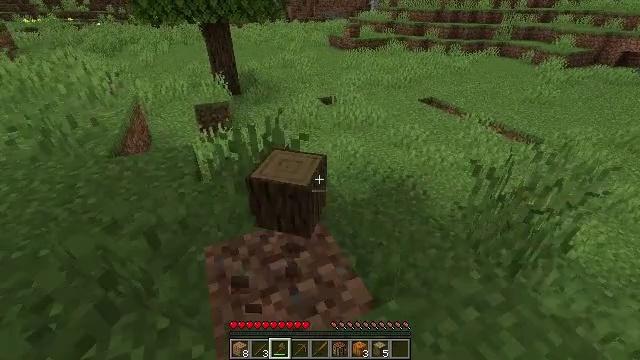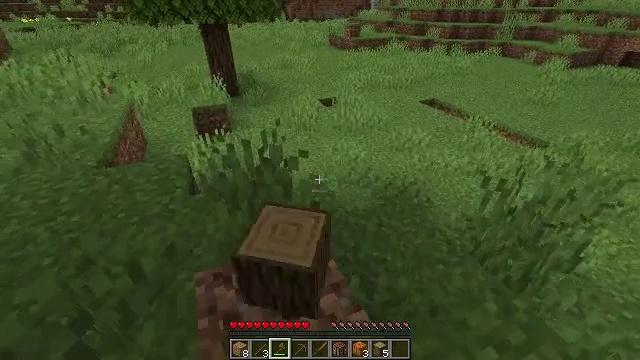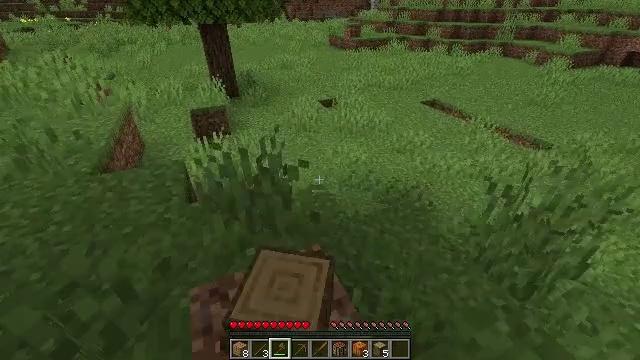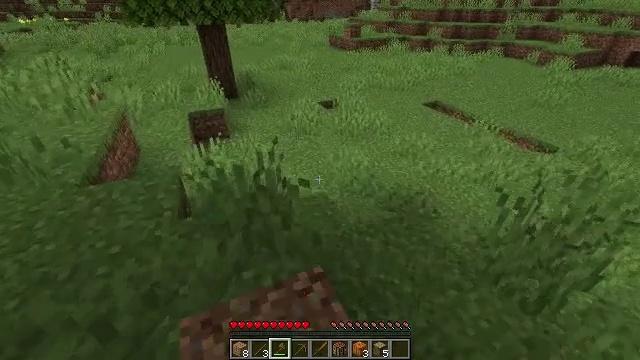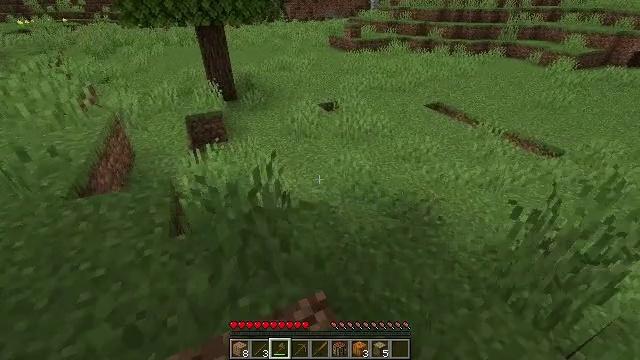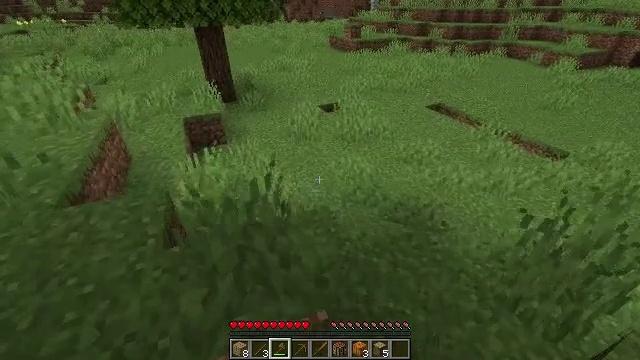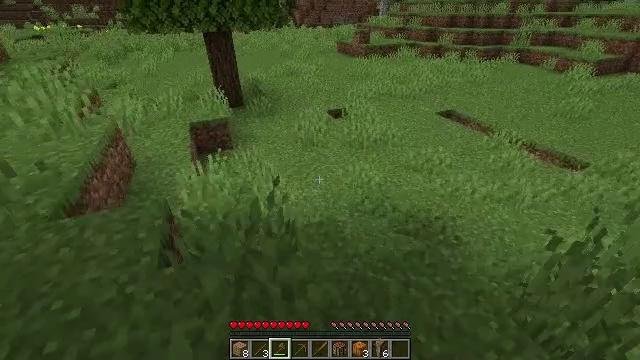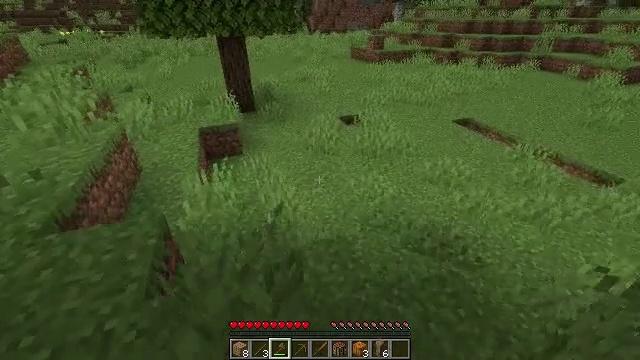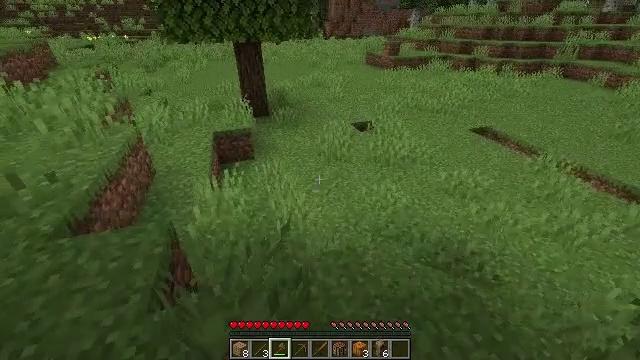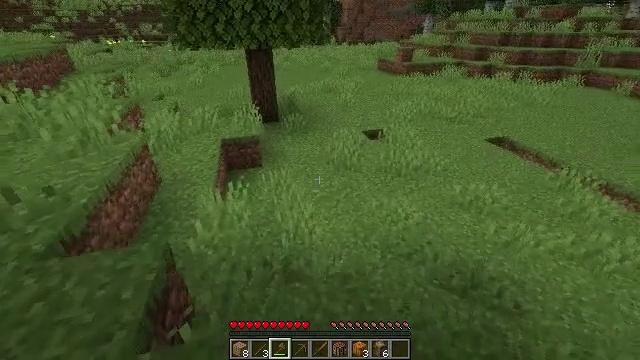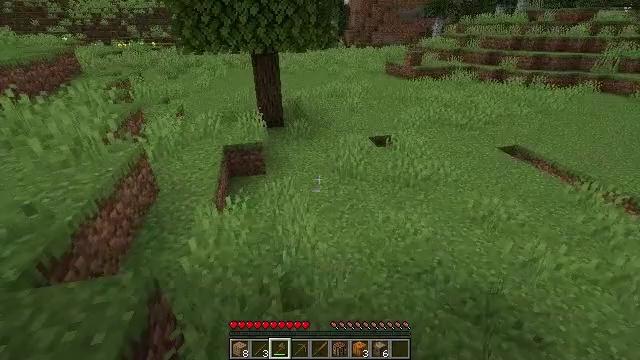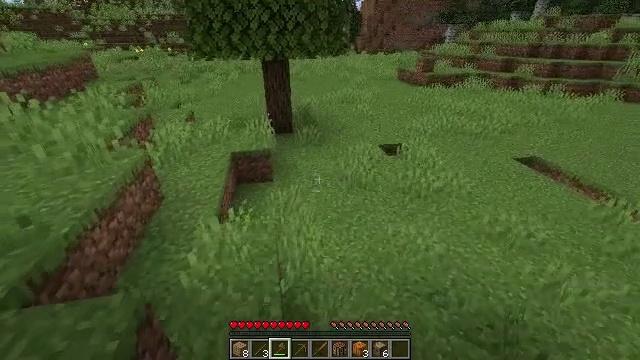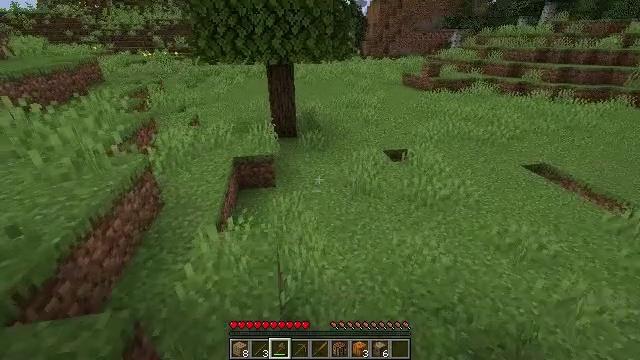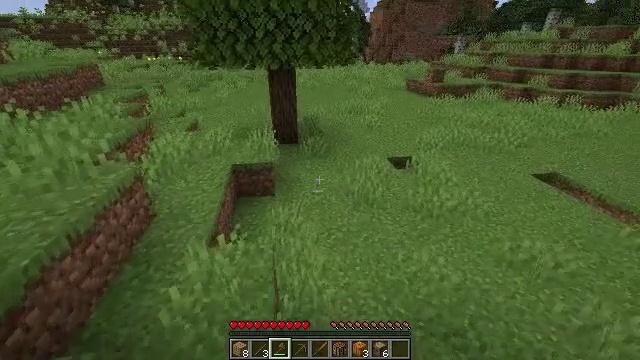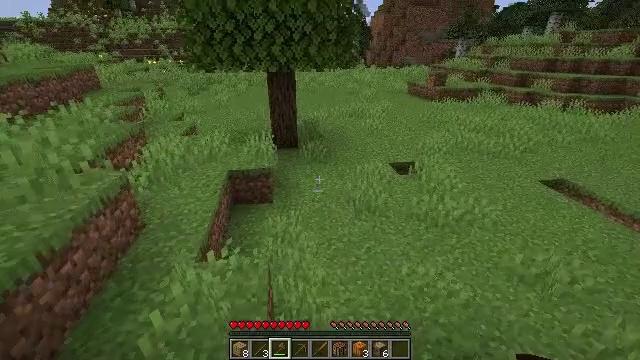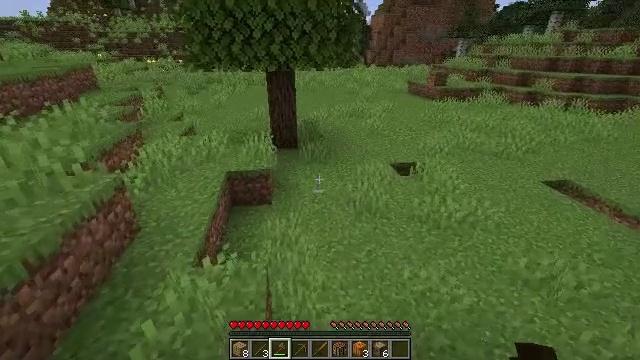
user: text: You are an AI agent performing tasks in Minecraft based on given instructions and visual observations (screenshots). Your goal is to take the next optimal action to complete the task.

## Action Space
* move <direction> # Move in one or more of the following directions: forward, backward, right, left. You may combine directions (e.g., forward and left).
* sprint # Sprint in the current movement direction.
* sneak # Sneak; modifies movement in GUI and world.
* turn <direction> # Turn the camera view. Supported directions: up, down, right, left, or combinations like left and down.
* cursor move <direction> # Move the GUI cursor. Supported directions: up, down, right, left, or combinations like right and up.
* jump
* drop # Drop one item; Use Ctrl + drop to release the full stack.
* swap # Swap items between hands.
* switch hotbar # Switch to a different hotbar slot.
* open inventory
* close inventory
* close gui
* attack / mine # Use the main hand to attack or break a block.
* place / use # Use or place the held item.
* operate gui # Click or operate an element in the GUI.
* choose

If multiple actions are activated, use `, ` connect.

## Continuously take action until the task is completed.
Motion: motion action
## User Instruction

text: Gather oak logs from trees.
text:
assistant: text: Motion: move forward
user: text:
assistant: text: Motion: move forward
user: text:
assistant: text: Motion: move forward
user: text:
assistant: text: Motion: move forward
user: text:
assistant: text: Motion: move forward
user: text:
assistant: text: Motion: move forward, turn left
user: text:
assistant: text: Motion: move forward, turn left
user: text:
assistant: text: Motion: move forward, turn left and up
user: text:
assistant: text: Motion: move forward, turn left and up
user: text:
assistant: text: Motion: move forward, turn left
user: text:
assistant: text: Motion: move forward, turn left and up
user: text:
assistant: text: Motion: move forward, turn left
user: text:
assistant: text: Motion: move forward
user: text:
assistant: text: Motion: move forward
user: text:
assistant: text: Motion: move forward
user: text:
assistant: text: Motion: move forward
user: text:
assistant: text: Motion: move forward
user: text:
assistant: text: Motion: move forward
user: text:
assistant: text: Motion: move forward
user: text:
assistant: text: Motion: move forward
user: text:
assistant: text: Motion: move forward
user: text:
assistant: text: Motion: move forward
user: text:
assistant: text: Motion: move forward
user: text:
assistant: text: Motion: move forward
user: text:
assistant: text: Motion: move forward
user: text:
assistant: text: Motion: move forward, turn right and up
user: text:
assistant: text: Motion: move forward, turn right and up
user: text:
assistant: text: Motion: move forward, turn right and up
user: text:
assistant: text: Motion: move forward, turn right and up
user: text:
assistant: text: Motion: move forward, turn right and up